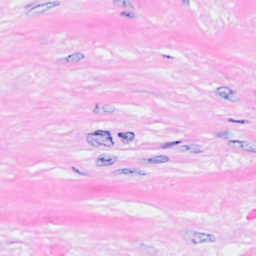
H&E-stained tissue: Breast